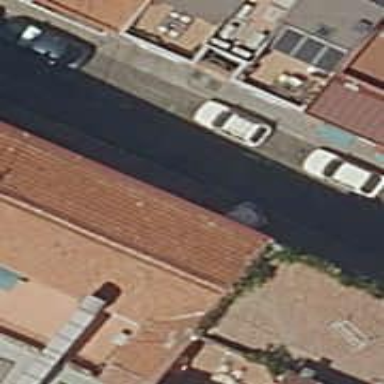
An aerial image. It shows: Car repair shop.